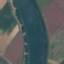
Label: River